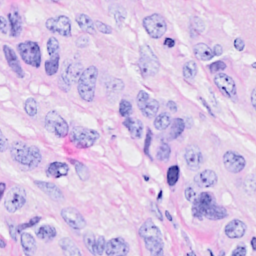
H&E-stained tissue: Breast